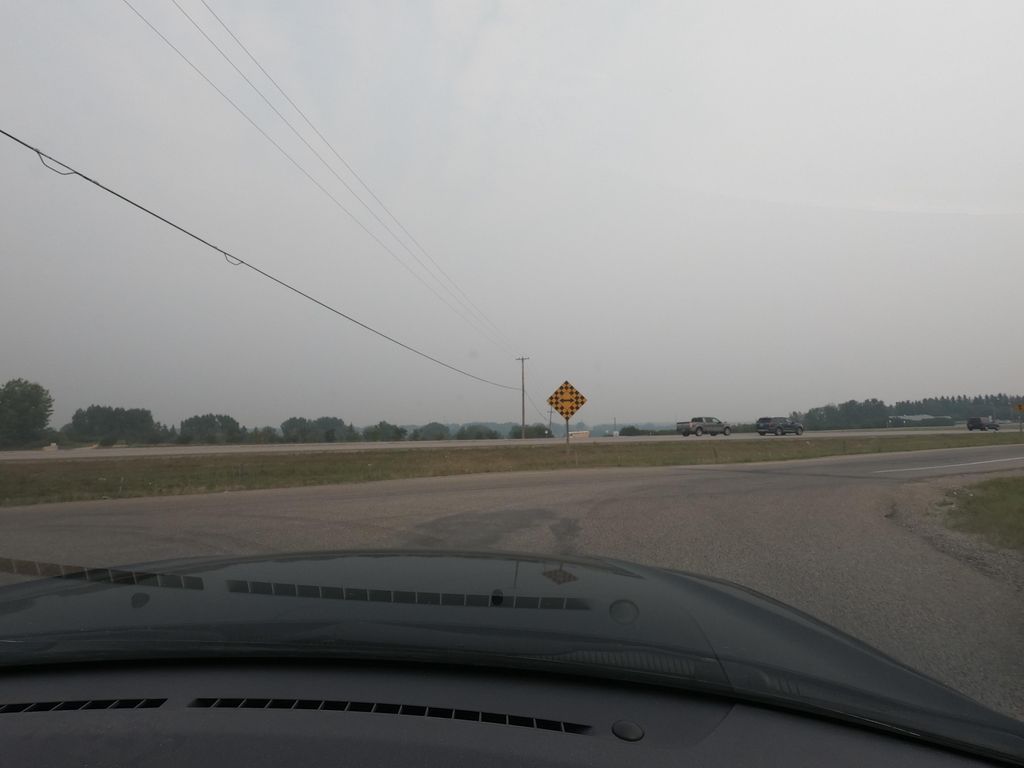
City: calgary